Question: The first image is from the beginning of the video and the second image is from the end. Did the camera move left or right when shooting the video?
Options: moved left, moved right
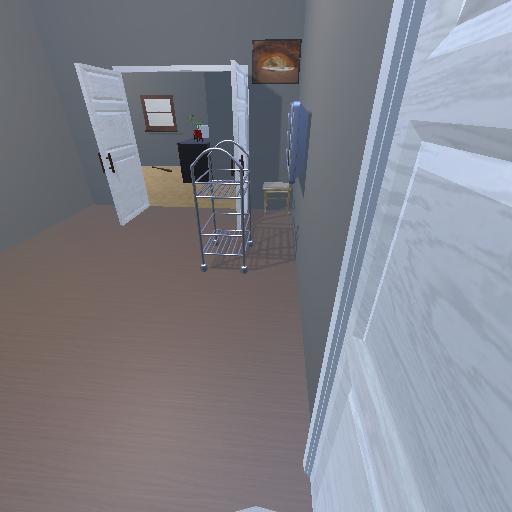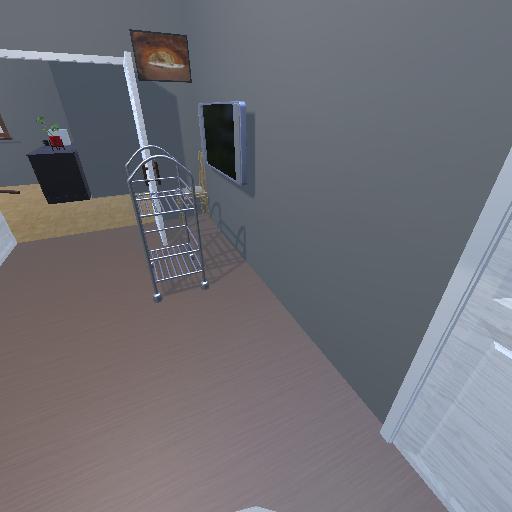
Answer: moved left